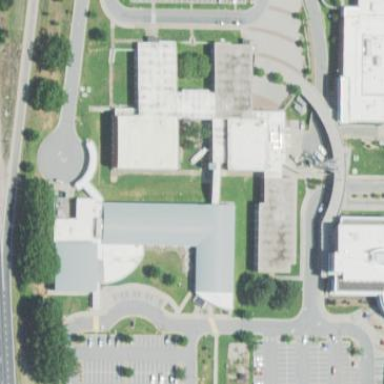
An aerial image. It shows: School building.